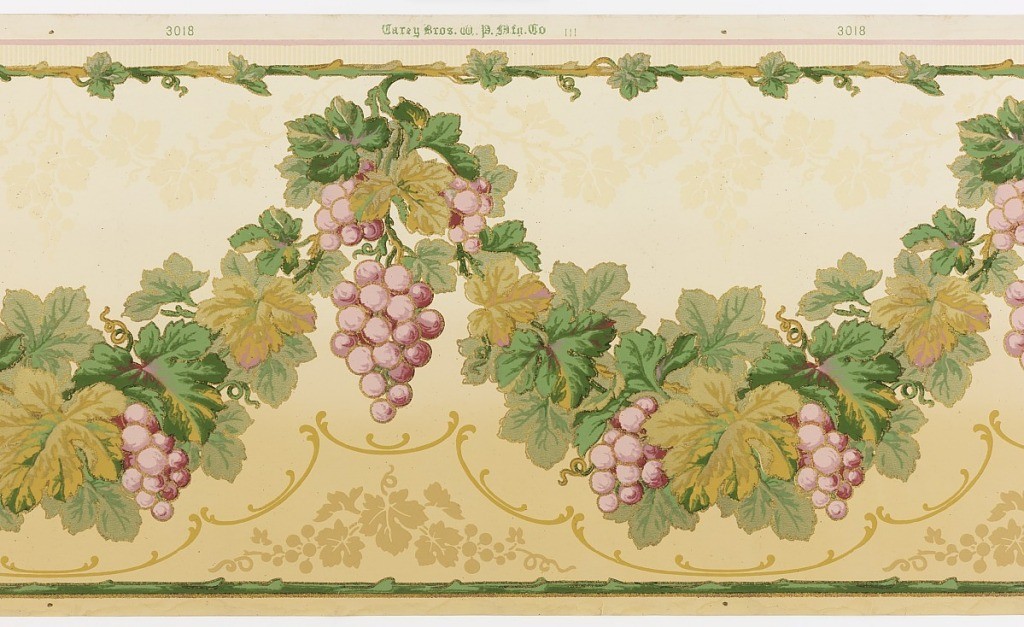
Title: Frieze
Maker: Carey Bros. W.P. Mfg. Co., Philadelphia, Pennsylvania, founded 1882
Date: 1905–1915
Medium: Machine-printed paper, mica flakes
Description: Flitter frieze with large swags of grapes and grape leaves, suspended from foliate band running along top edge. Printed in shades of green, metallic green, lavender,  tan and gold mica flakes on a background tan at bottom and lighter off-white at top.